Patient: sex M, age 74
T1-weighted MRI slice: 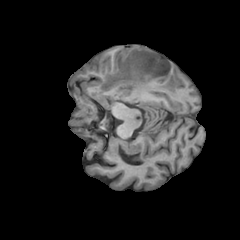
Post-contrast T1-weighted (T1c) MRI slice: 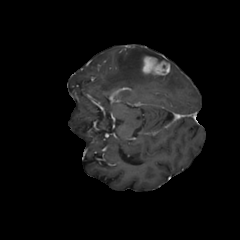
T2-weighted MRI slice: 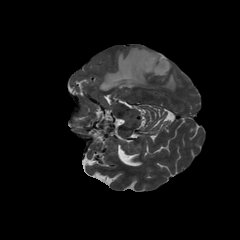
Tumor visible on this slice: yes
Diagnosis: Glioblastoma, IDH-wildtype
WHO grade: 4